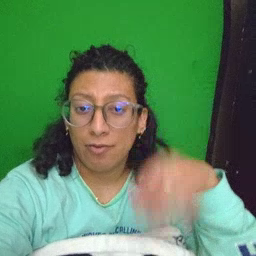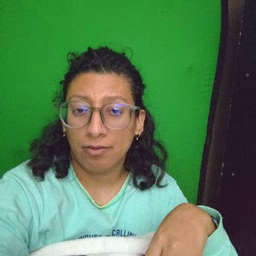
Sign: find